Question: What is the result of this measurement?
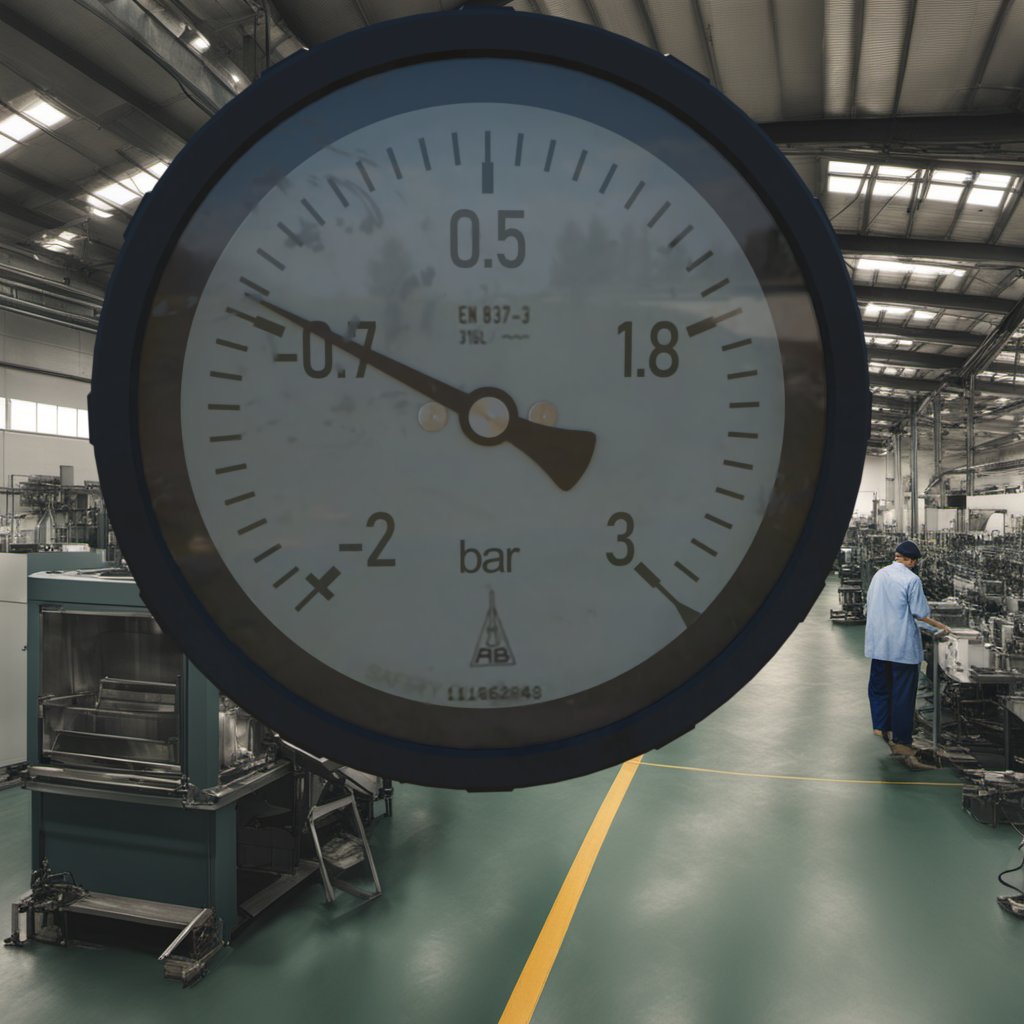
Answer: The result is -0.7
Question: What is the range of this measurement?
Answer: The range is from -2 to 3
Question: What is the minimum and maximum value range of the measurement in the image?
Answer: The minimum value is -2 and the maximum value is 3